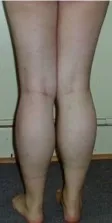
C) EMG showing myotonic activity exacerbated by needle movement from case A:30.
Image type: medical_photograph (skin_photograph)